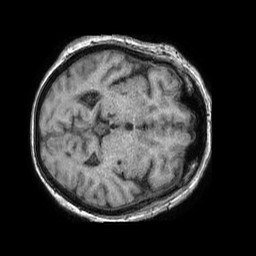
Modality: T1w
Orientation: axial
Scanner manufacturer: philips
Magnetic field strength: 1.5 T
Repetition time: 0.007705 s
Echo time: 0.00351 s